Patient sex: M
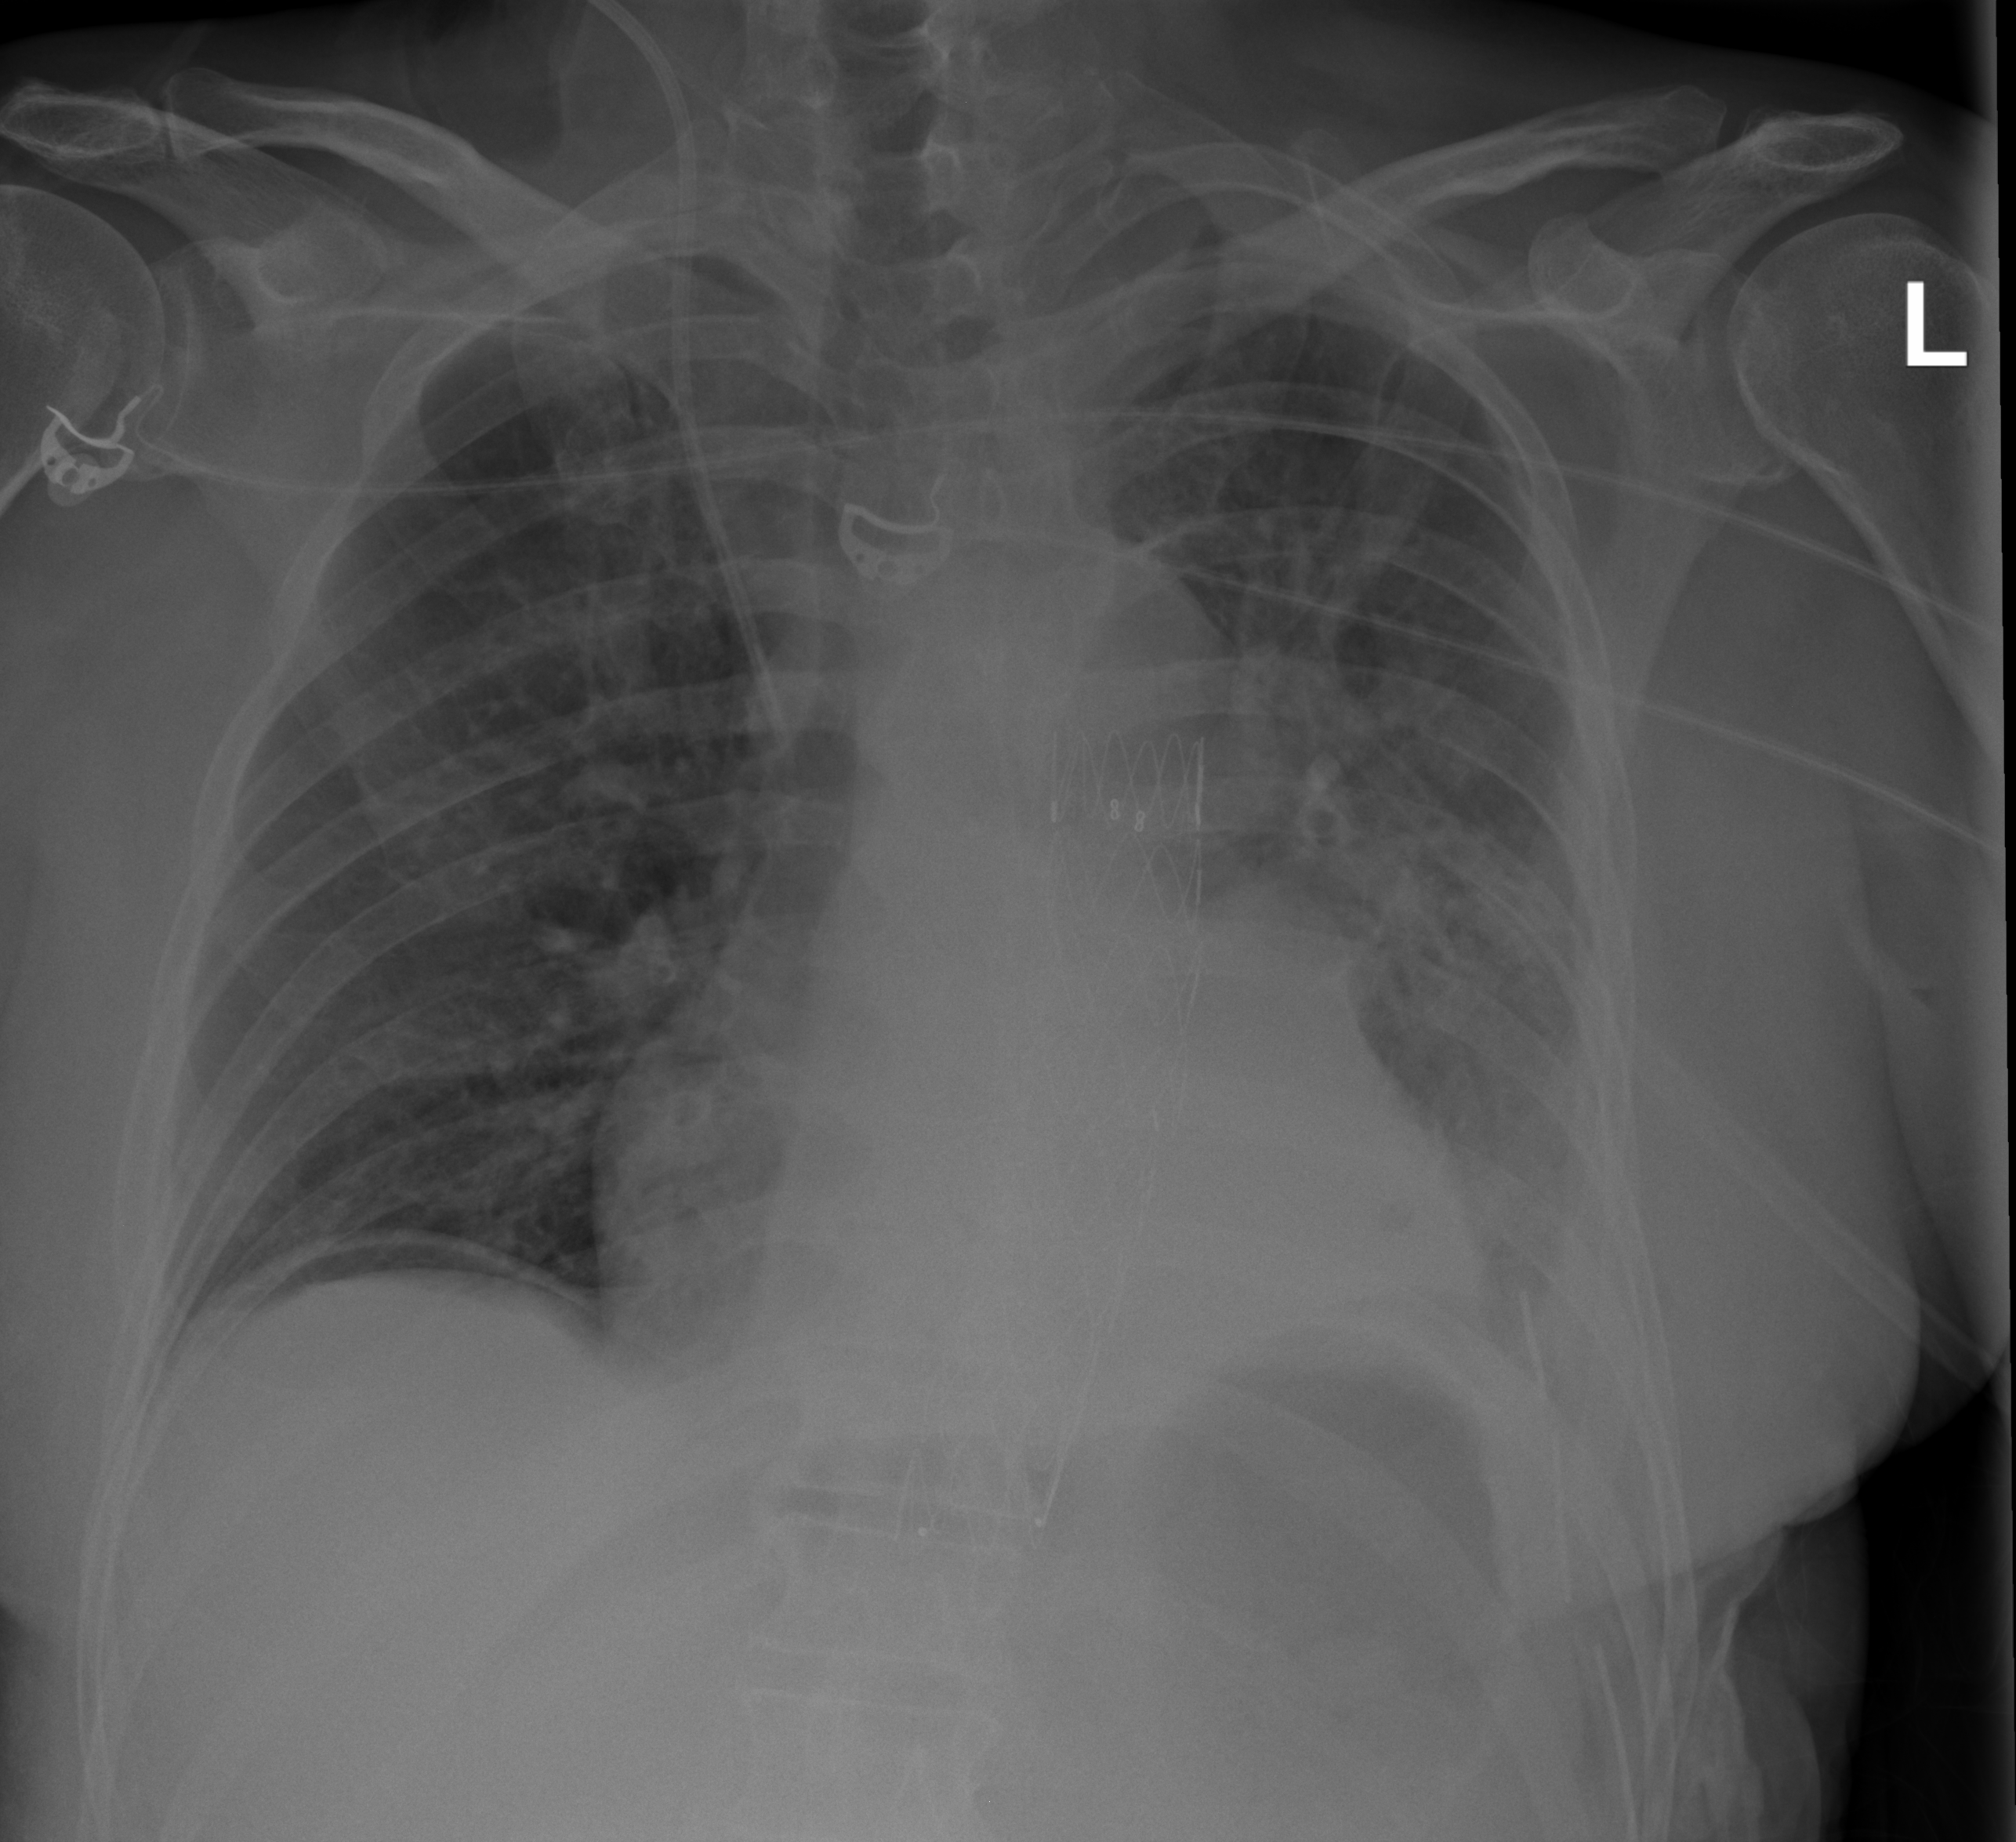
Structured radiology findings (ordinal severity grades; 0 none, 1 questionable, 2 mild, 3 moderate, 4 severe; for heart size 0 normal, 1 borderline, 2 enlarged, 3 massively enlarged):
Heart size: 1
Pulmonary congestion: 0
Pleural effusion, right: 0
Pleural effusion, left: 2
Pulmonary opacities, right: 0
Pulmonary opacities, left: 2
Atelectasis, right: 0
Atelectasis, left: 2